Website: macys
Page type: billing-address
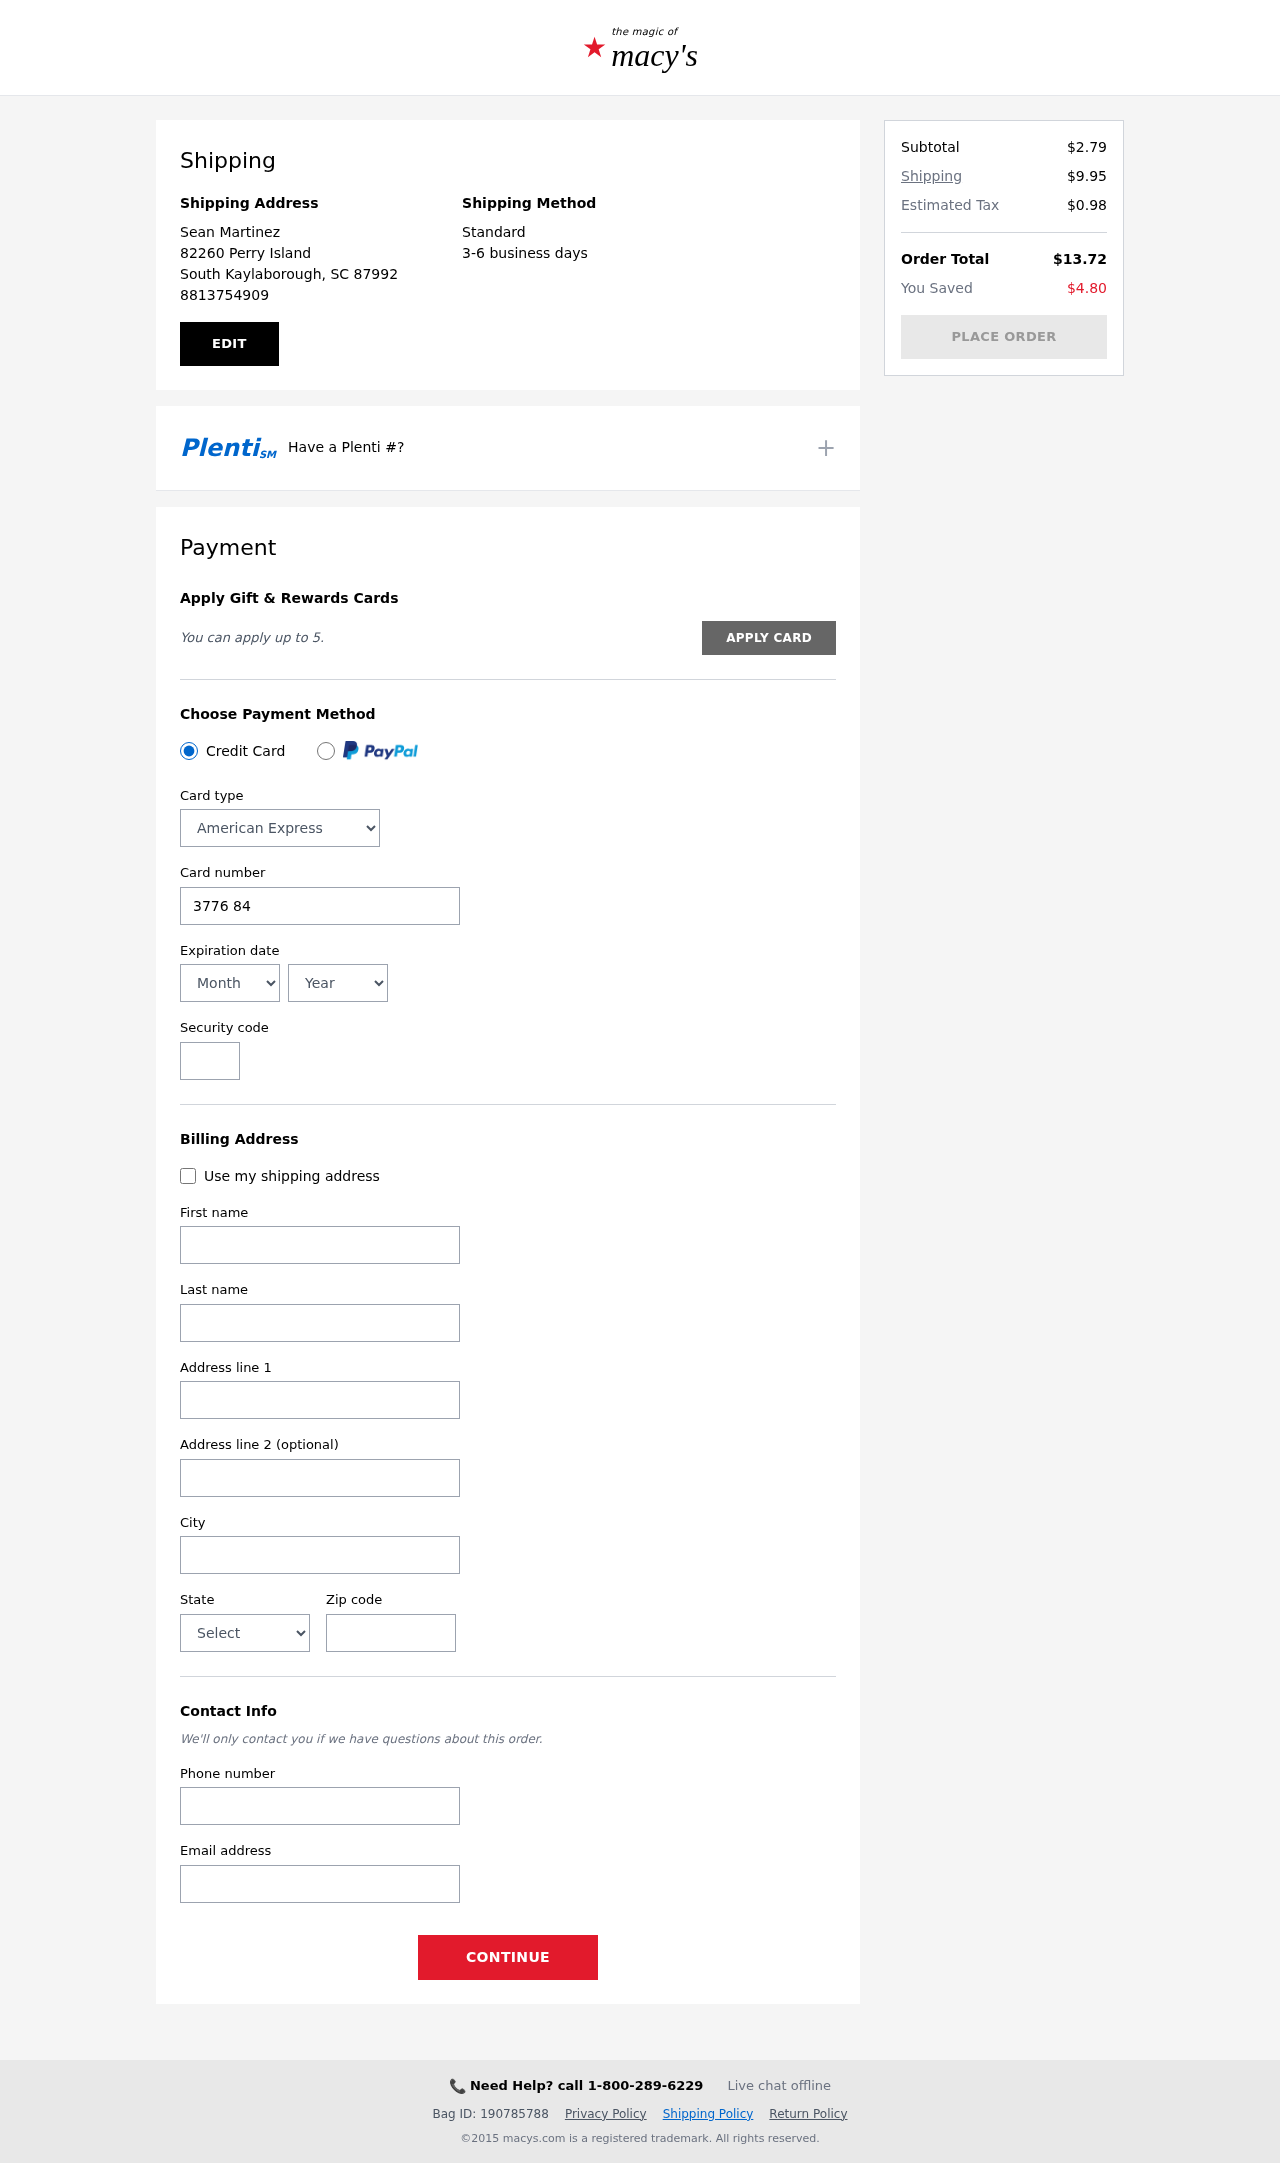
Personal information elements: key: PII_CARD_CVV
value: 1176
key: PII_CARD_EXPIRY_MONTH
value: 01
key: PII_CARD_EXPIRY_YEAR
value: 28
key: PII_CARD_NUMBER
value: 3776 8471 9221 232
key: PII_CARD_TYPE
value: American Express
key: PII_CITY
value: South Kaylaborough
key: PII_CITY_STATE_ZIP
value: South Kaylaborough, SC 87992
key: PII_EMAIL
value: smartinez@yahoo.com
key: PII_FIRSTNAME
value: Sean
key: PII_FULLNAME
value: Sean Martinez
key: PII_LASTNAME
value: Martinez
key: PII_PHONE
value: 8813754909
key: PII_POSTCODE
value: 87992
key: PII_STATE
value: South Carolina
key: PII_STREET
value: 82260 Perry Island
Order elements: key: ORDER_SUBTOTAL
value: $2.79
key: ORDER_SHIPPING_COST
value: $9.95
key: ORDER_TAX
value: $0.98
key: ORDER_TOTAL
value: $13.72
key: ORDER_SAVINGS
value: $4.80